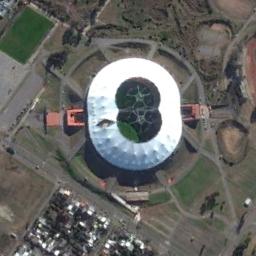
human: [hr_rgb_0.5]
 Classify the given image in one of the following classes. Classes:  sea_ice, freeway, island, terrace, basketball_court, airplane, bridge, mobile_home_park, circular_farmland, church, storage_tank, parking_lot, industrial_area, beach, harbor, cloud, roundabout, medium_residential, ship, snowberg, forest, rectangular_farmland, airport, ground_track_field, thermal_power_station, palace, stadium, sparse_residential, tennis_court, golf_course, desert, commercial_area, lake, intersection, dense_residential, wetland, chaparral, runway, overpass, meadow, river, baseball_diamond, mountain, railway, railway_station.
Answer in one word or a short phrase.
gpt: stadium